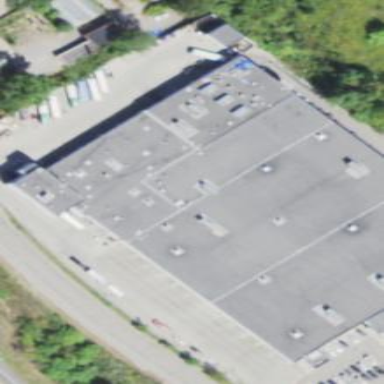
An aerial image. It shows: Transportation building.